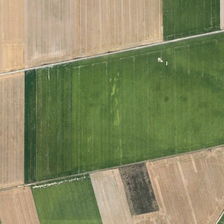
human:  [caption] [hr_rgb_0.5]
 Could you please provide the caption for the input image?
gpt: some bare land is surrounded by a green field .

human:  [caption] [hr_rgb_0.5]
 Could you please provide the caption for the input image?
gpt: some houses were built around the green fields .

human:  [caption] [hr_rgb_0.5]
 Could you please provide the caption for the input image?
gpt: some houses were built around the green fields .

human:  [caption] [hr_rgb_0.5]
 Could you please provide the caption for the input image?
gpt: some bare land is surrounded by a green field .

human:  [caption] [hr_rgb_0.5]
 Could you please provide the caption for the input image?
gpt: some houses were built around the green fields .